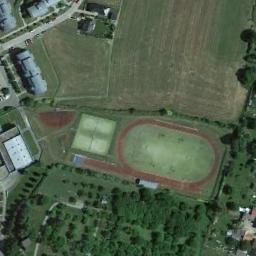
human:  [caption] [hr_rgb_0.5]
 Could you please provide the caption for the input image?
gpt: There are many trees near the ground track field .

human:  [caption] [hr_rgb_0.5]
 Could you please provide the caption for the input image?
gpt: The ground track field is between a forest and a lawn and a other sports area is next to the ground track field .

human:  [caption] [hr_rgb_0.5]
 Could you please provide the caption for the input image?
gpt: There is a track and field on the green field .

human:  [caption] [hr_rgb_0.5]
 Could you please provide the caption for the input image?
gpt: Track and field are next to bare land, Buildings and trees .

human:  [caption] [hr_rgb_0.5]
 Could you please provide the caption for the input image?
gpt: There are many green trees beside the ground track field with a red track .